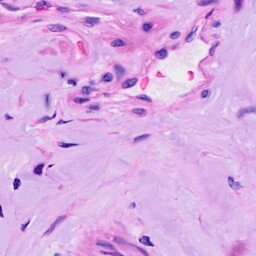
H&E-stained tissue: Ovarian